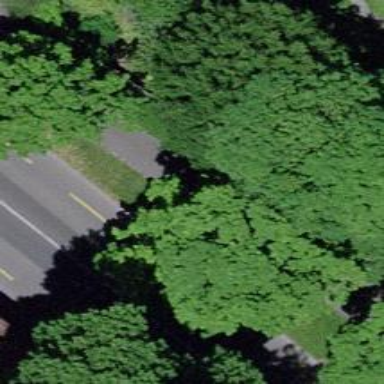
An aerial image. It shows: Avenue of trees.